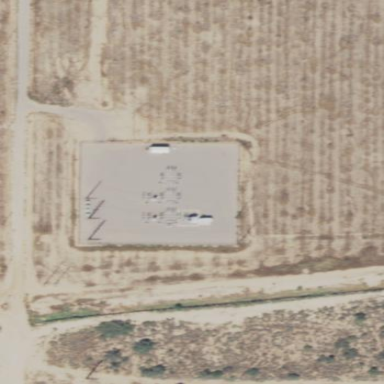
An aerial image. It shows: Outdoor power substation surrounded by fence. The substation is specifically for distribution purposes.